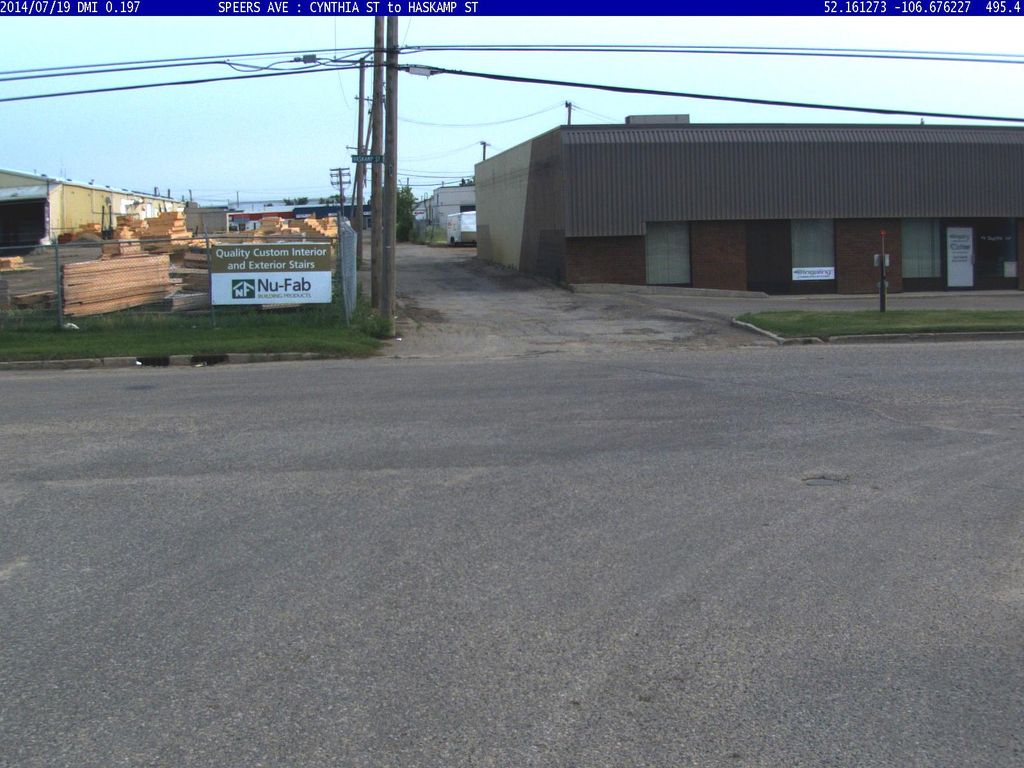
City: saskatoon